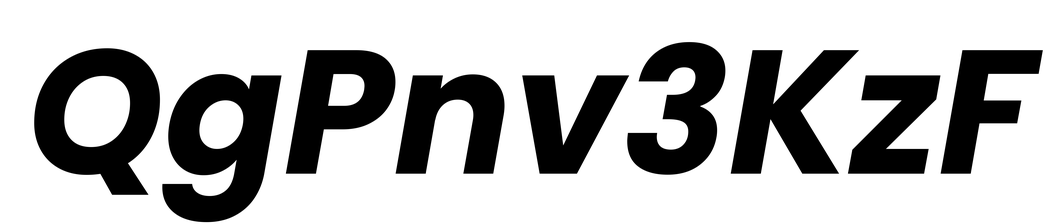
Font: Poppins-BoldItalic